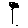
Label: flower